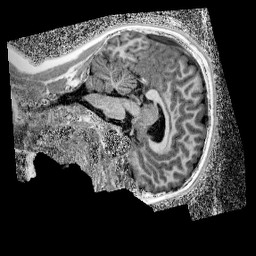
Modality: UNIT1_denoised
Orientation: sagittal
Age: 11
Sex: male
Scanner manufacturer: siemens
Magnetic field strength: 3 T
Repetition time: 4 s
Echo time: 0.00299 s